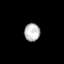
Tissue: lung
Cell type: Endothelial cells
Senescence score: 0.2362
Nuclear area (px): 267
Mean DAPI intensity: 189.876